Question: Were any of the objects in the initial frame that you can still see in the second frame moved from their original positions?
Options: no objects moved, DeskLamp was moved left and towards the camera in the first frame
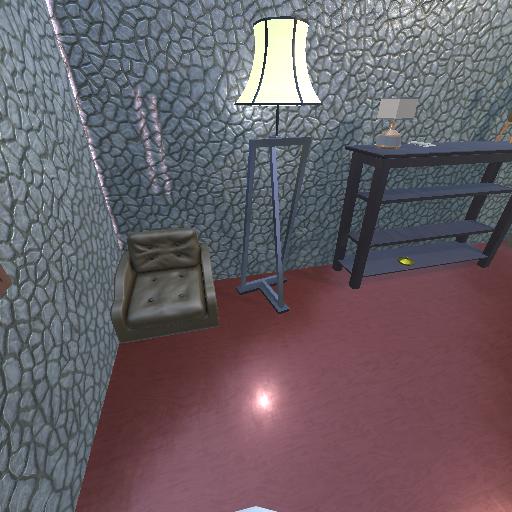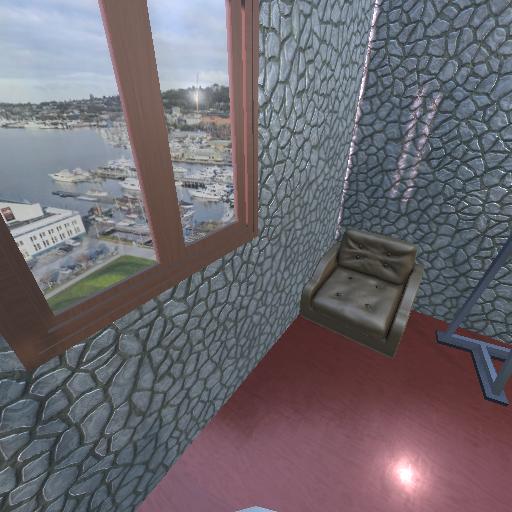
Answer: no objects moved